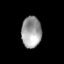
Tissue: prostate
Cell type: T cells
Senescence score: 0.3473
Nuclear area (px): 608
Mean DAPI intensity: 159.268